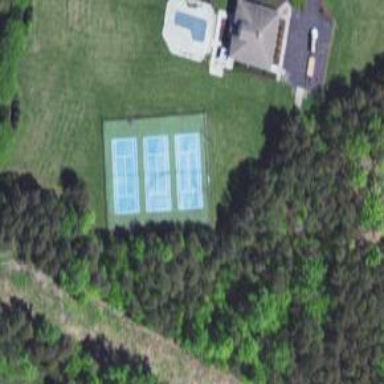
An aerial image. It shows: Tennis court in leisure pitch.